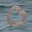
Label: 0